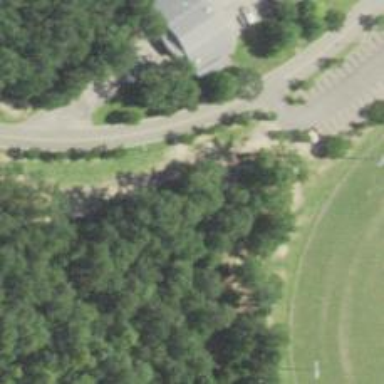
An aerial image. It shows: Disc golf course designed for leisure and sport.